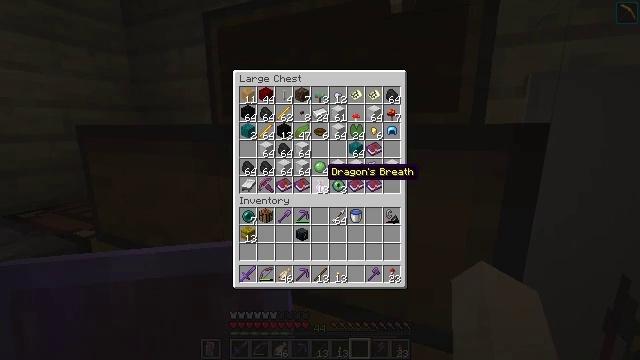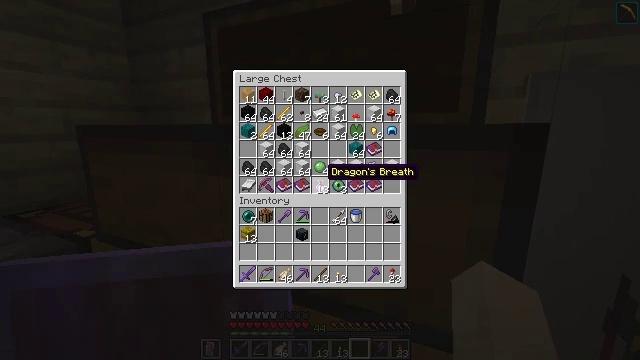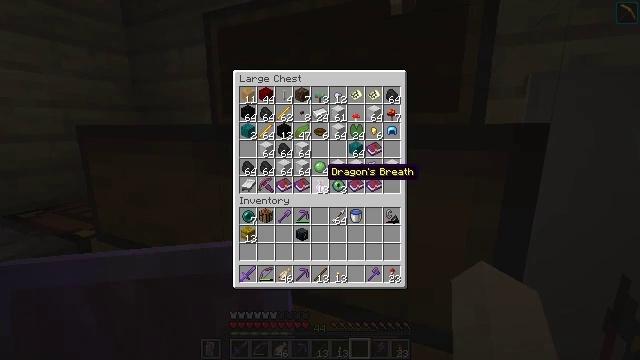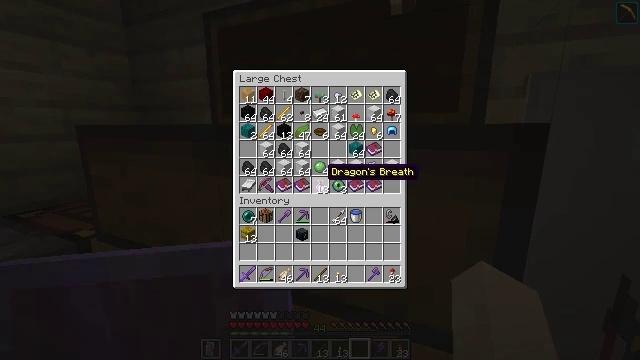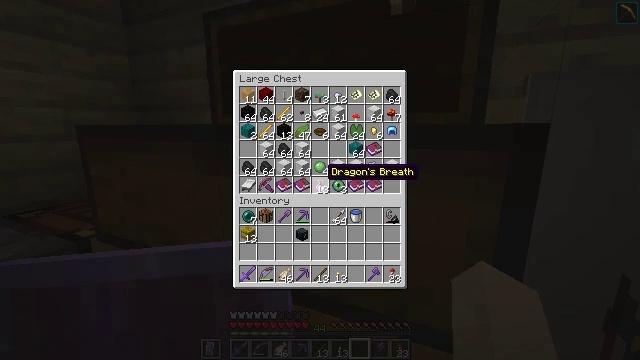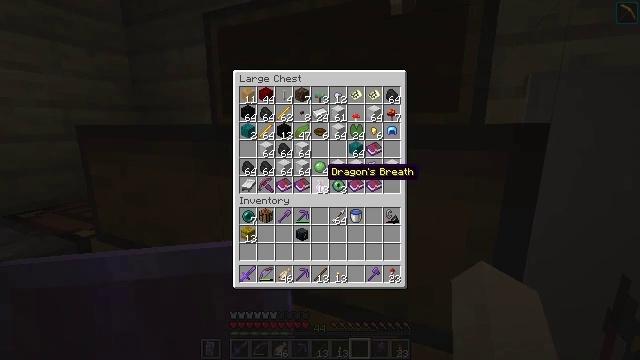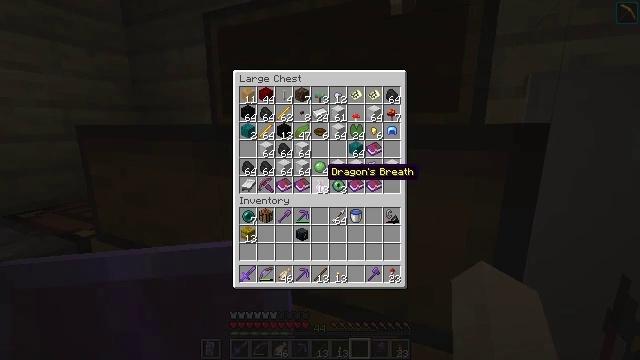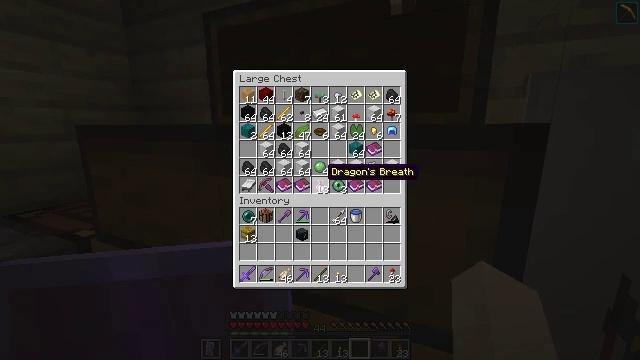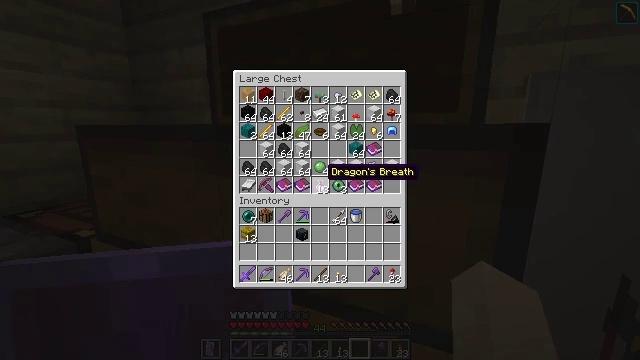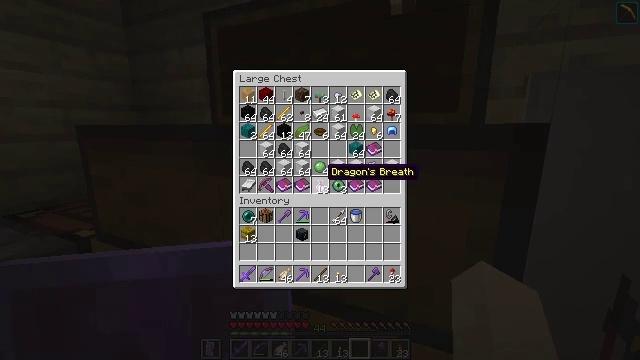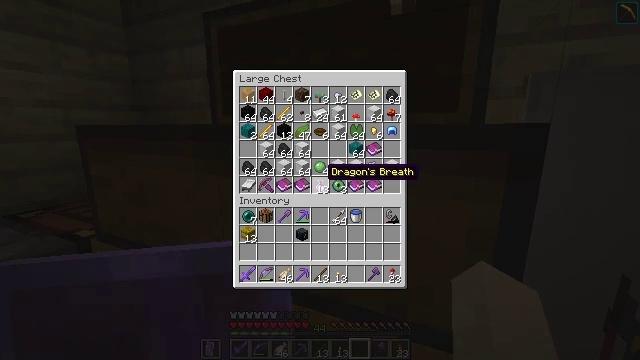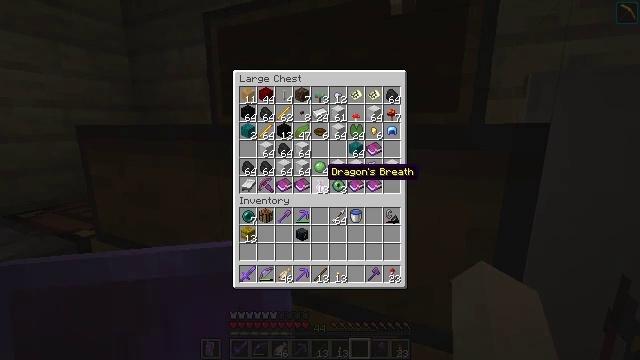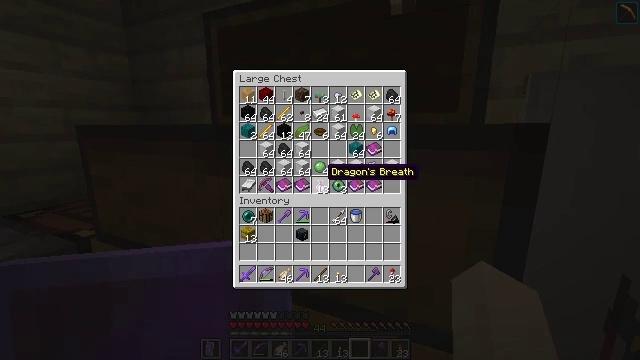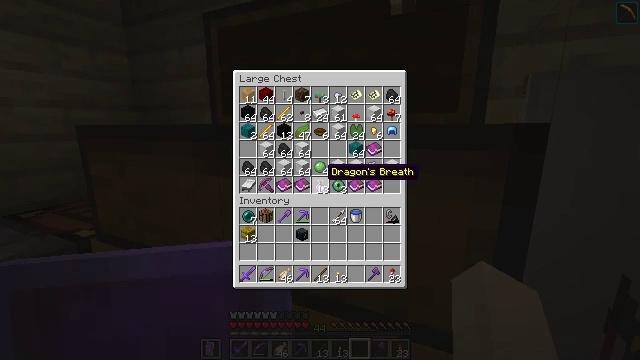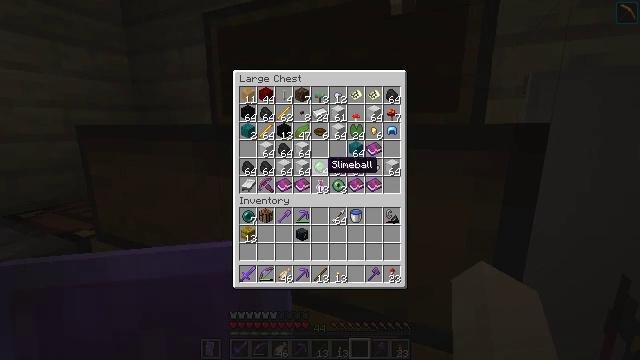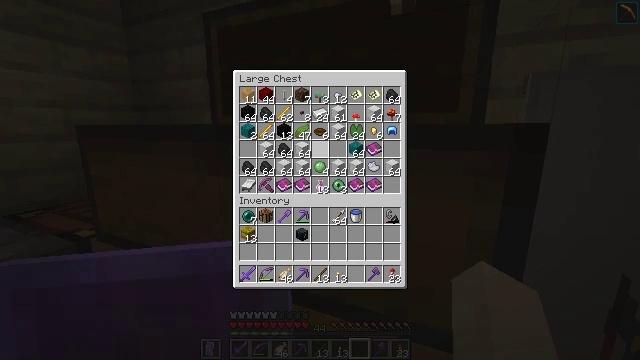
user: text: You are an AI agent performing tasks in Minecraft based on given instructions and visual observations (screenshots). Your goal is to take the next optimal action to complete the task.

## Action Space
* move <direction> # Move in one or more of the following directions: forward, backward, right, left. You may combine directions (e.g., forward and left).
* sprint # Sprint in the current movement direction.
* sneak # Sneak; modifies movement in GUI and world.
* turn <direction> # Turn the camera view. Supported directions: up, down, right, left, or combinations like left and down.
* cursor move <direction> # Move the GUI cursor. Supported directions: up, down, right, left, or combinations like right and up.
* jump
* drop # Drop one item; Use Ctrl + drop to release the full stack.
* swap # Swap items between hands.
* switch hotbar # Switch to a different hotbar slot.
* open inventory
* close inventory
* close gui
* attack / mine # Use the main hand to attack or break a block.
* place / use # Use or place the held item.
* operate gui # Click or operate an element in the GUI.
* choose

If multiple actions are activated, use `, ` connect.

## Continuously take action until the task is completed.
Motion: motion action
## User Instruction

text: craft item soul torch
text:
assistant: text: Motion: no_op
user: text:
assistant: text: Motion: no_op
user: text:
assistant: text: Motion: no_op
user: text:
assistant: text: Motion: no_op
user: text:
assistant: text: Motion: no_op
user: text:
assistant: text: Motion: no_op
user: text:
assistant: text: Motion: no_op
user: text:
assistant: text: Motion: no_op
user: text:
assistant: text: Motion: no_op
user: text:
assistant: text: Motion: no_op
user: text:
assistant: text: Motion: no_op
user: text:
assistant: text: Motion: no_op
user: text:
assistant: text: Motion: no_op
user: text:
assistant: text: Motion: no_op
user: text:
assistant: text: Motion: turn up
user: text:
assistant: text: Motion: turn up
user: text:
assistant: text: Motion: turn up
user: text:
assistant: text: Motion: no_op
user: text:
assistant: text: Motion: no_op
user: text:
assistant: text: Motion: turn left
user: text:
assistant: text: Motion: no_op
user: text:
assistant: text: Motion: no_op
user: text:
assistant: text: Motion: no_op
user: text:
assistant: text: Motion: no_op
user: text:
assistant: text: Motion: no_op
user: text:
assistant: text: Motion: no_op
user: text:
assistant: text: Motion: no_op
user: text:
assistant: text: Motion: attack / mine
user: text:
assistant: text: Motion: attack / mine
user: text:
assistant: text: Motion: attack / mine